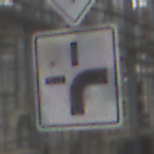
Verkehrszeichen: VerlaufVorfahrtsstrasse3
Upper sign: Vorfahrtsstrasse
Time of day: Midday
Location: Roofed (Special)
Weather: Overcast
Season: NotSpecified
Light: Natural